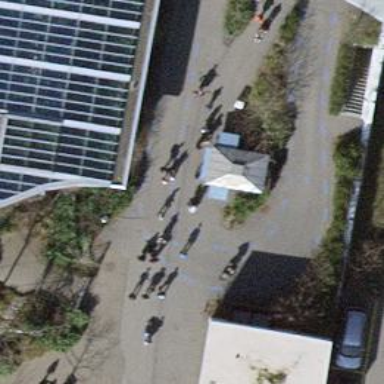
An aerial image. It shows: Kiosk.